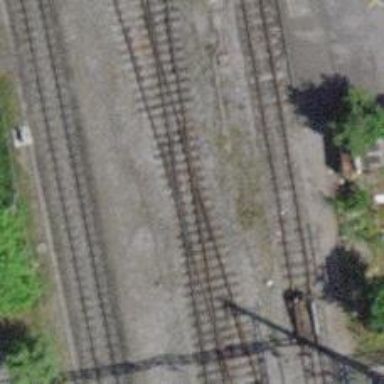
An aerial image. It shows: Narrow-gauge railway with single track. The railway is electrified with contact line.